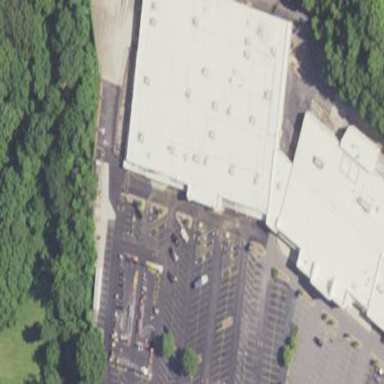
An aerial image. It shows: Retail building.